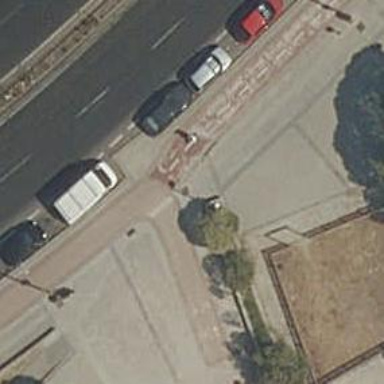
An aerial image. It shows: Kerb barrier.